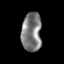
Tissue: prostate
Cell type: Endothelial cells
Senescence score: 0.311
Nuclear area (px): 765
Mean DAPI intensity: 124.869